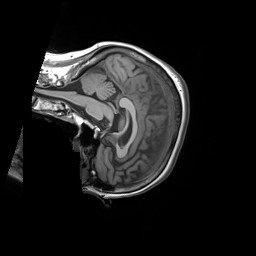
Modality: T1w
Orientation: sagittal
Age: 64
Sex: female
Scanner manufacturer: siemens
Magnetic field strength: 3 T
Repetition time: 1.55 s
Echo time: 0.00234 s